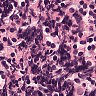
Metastatic tissue present: no